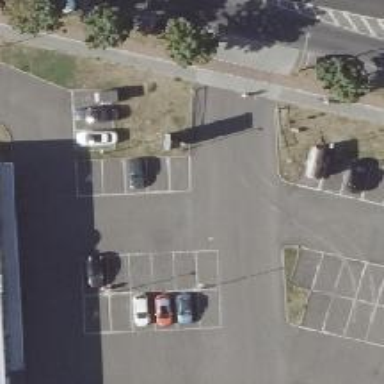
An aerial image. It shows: Asphalt parking aisle road.